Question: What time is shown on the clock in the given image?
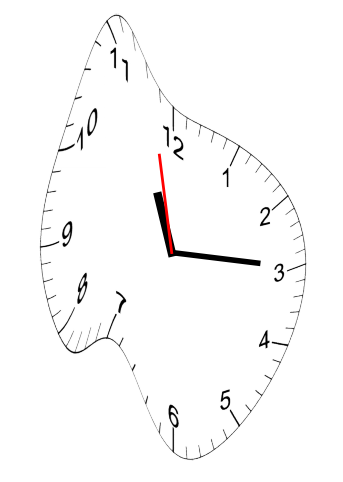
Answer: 11:14:58